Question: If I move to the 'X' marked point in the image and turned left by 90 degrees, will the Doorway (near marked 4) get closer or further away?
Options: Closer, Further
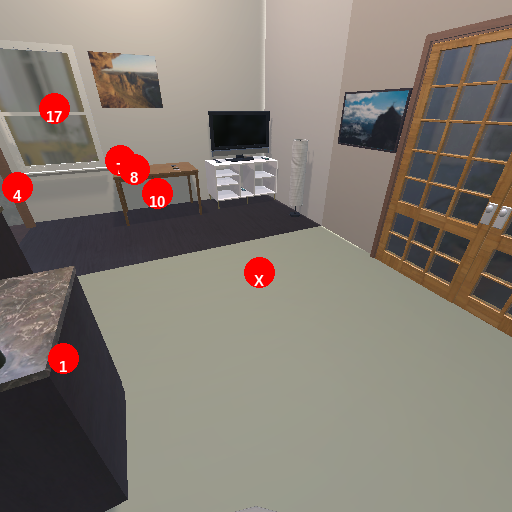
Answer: Closer